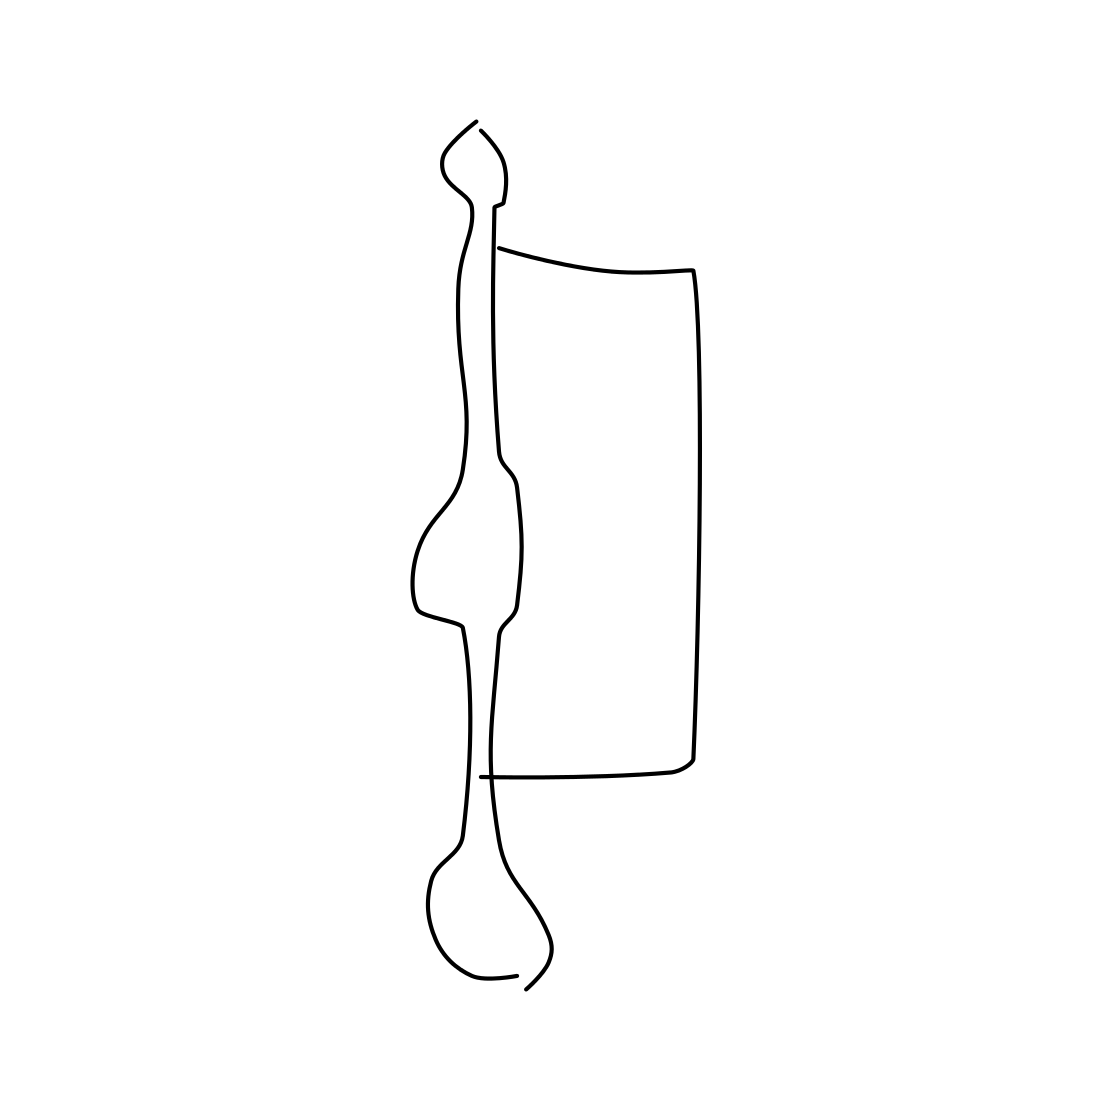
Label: door handle